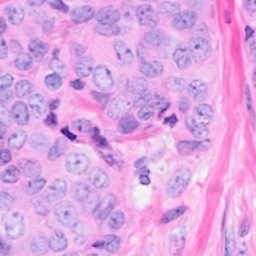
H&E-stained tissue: Breast